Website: macys
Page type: billing-address
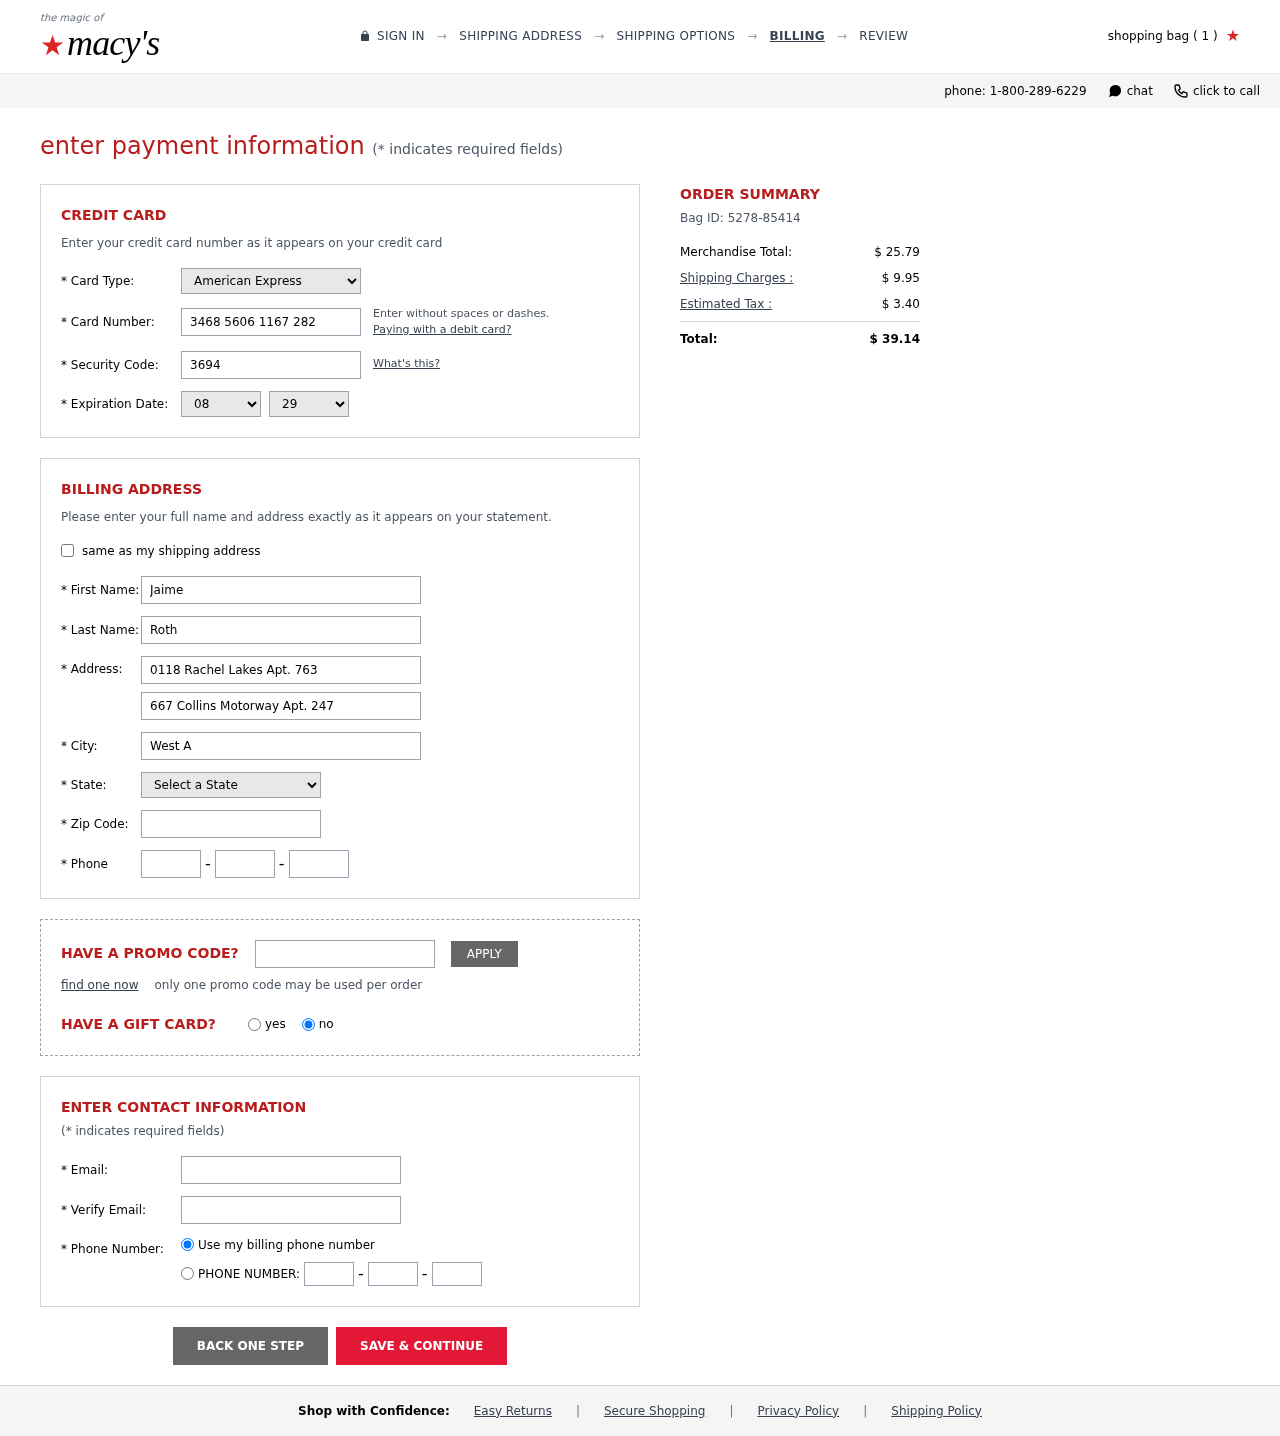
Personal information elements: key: PII_CARD_CVV
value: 3694
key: PII_CARD_EXPIRY_MONTH
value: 08
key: PII_CARD_EXPIRY_YEAR
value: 29
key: PII_CARD_NUMBER
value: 3468 5606 1167 282
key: PII_CARD_TYPE
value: American Express
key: PII_CITY
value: West Adrian
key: PII_EMAIL
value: jaime.roth@hotmail.com
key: PII_FIRSTNAME
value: Jaime
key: PII_LASTNAME
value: Roth
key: PII_PHONE_AREA
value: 412
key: PII_PHONE_PREFIX
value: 419
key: PII_PHONE_SUFFIX
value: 7193
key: PII_POSTCODE
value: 51562
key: PII_STATE_ABBR
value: GA
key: PII_STREET
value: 0118 Rachel Lakes Apt. 763
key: PII_STREET2
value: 667 Collins Motorway Apt. 247
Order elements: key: ORDER_NUM_ITEMS
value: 1
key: ORDER_ID
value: Bag ID: 5278-85414
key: ORDER_SUBTOTAL
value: $ 25.79
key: ORDER_SHIPPING_COST
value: $ 9.95
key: ORDER_TAX
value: $ 3.40
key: ORDER_TOTAL
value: $ 39.14